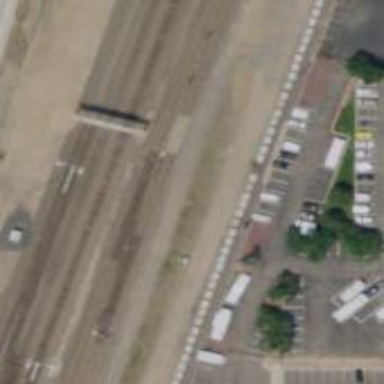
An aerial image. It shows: Light rail electrified with contact line.